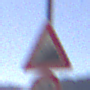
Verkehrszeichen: Steigung10
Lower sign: Geschwindigkeit10
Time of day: MorningAfternoon
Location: Outdoor (Nature)
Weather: Clear
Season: NotSpecified
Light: Natural